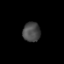
Tissue: prostate
Cell type: Fibroblasts
Senescence score: 0.844
Nuclear area (px): 330
Mean DAPI intensity: 73.736